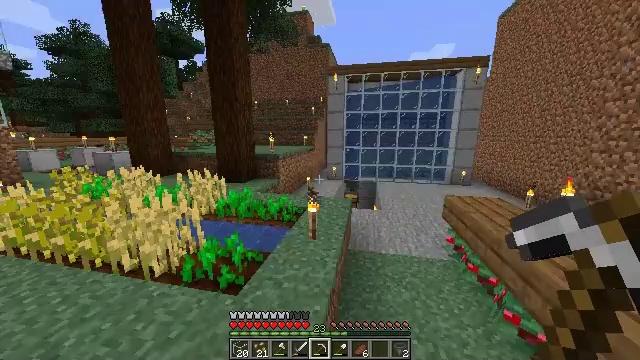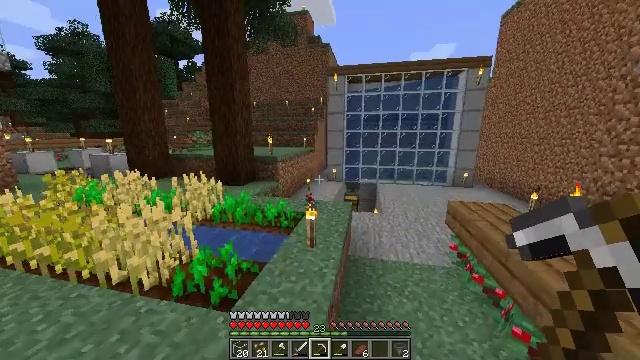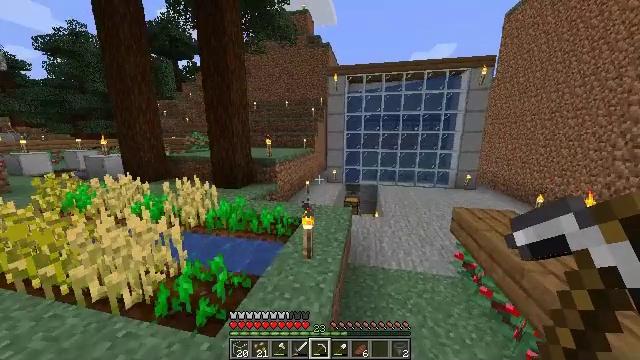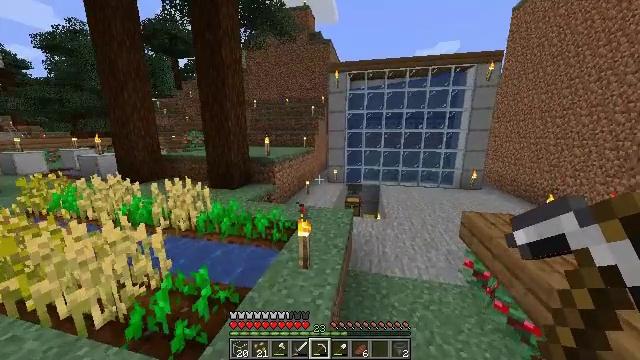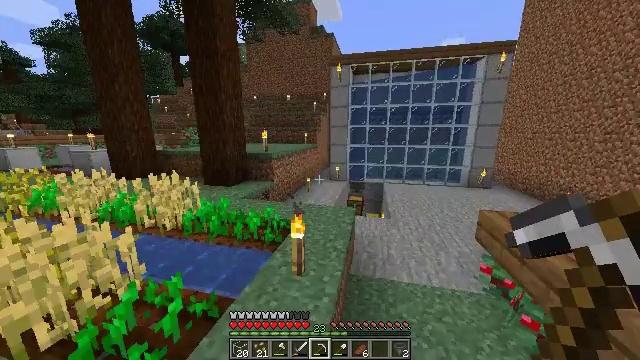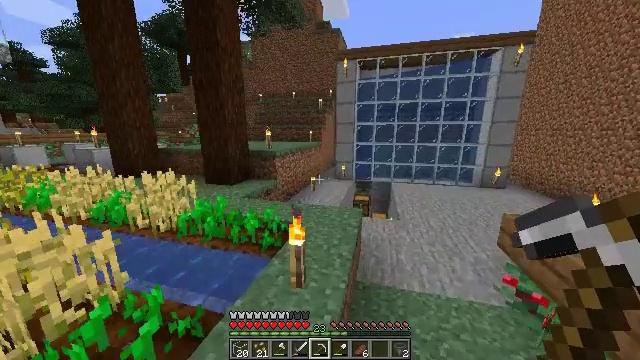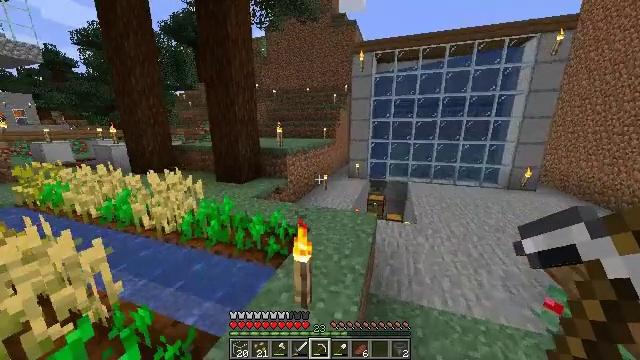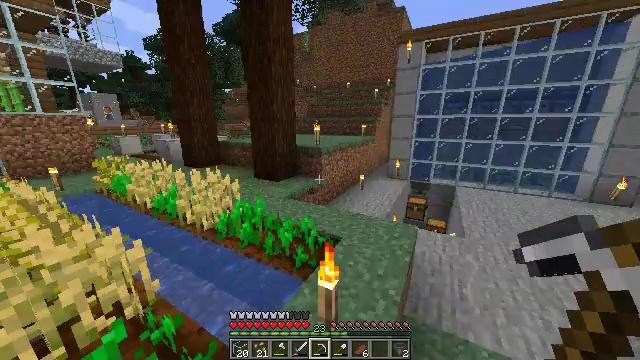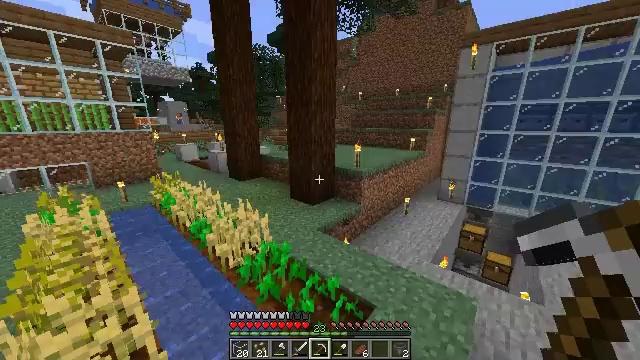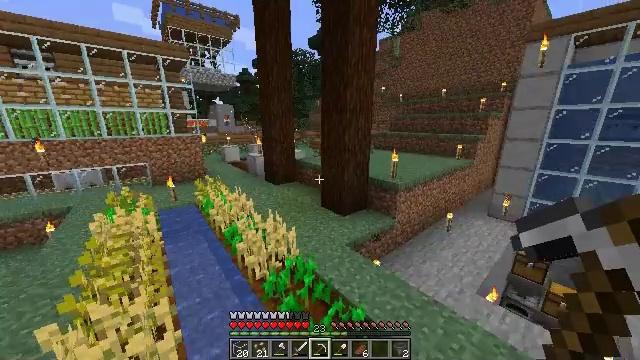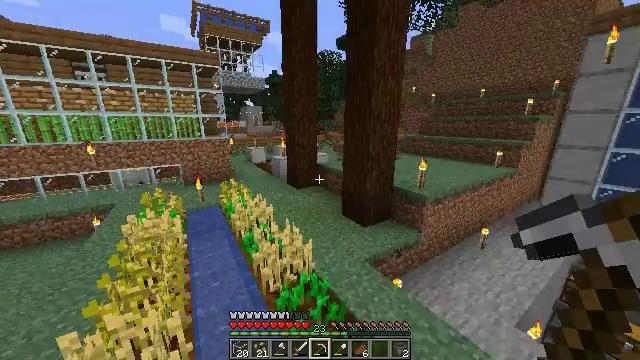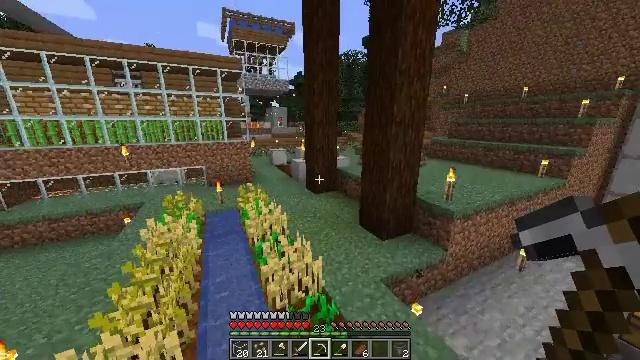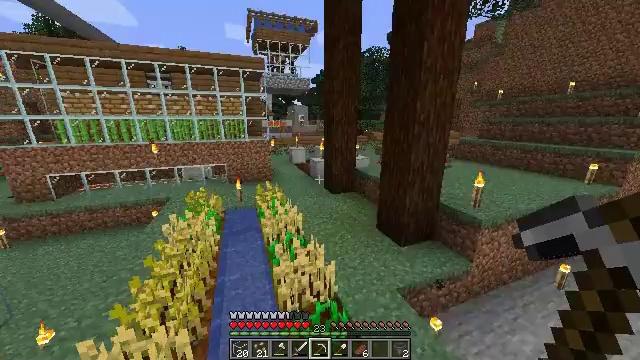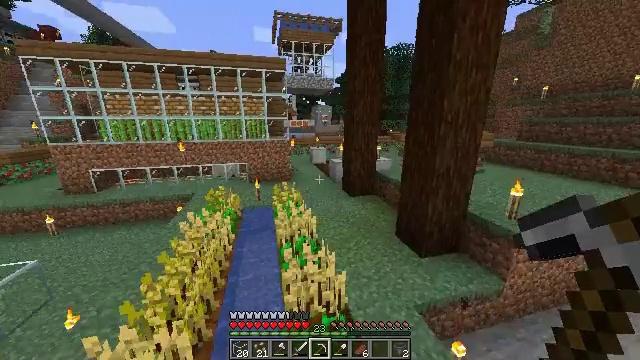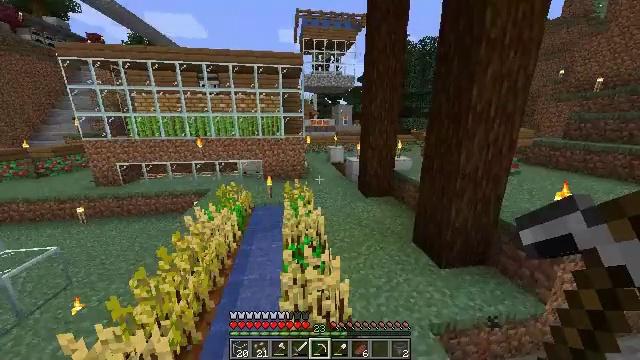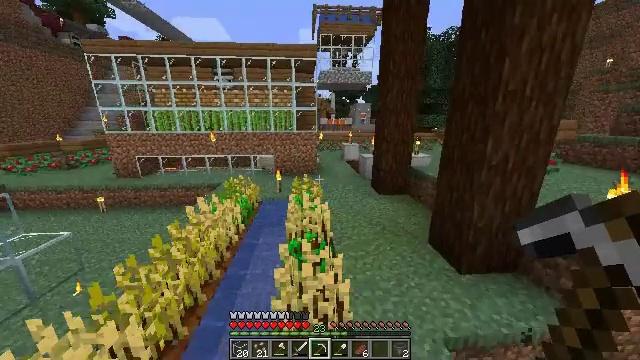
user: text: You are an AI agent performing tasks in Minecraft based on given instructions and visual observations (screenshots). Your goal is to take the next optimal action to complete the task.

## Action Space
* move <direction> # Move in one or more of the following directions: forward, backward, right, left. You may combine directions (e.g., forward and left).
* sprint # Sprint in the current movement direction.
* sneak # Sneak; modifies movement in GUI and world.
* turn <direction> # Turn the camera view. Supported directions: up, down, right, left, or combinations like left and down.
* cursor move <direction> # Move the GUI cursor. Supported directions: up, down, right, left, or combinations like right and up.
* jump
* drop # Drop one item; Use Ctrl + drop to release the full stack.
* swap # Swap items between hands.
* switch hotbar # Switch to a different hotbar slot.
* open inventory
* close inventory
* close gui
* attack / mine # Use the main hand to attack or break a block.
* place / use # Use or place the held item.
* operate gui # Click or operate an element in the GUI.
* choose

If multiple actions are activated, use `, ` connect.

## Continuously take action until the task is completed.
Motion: motion action
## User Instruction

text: Harvest the mature beetroots.
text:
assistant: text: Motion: move forward, jump
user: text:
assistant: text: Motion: move forward, jump
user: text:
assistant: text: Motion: move forward, jump
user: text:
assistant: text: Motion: move forward, jump
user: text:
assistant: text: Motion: move forward, turn left, jump
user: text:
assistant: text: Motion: move forward, turn left, jump
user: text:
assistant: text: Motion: move forward, sprint, turn left and down, jump
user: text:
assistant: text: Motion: move forward, sprint, turn left, jump
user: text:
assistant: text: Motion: move forward, sprint, turn left, jump
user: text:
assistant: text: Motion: move forward, sprint, turn left, jump
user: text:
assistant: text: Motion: move forward, sprint, turn left, jump
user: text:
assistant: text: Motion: move forward, turn left, jump
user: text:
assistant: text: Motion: move forward, turn left, jump
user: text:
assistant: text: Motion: move forward, turn left, jump
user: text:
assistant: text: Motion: move forward, turn left, jump
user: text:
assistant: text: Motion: move forward, turn left, jump
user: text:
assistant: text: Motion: move forward, jump
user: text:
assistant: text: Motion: move forward, jump
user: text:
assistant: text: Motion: move forward, jump
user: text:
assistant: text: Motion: move forward, sprint, jump
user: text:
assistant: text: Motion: move forward, sprint, jump
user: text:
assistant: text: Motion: move forward, sprint, jump
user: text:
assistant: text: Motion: move forward, sprint, turn right, jump
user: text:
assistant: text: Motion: move forward, turn right, jump
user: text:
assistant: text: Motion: move forward, turn right, jump
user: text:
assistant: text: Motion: move forward, turn right, jump
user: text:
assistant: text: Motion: move forward, turn right, jump
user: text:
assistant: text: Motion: move forward, turn right, jump
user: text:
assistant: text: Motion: move forward, turn right, jump
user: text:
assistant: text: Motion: move forward, turn right and up, jump